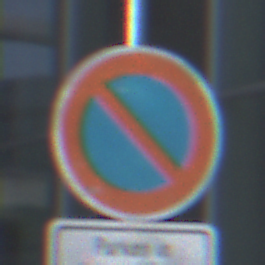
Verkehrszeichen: EingeschraenktesHalteverbot
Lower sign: SonstigeBeschraenkungen1
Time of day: MorningAfternoon
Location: Outdoor (Urban)
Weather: PartlyCloudy
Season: NotSpecified
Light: Natural